Question: I try to make a figure by this script
'''
dodge <- position_dodge(0.5)
original_results <- read.table(file="D:/input.dat", heade=T)
library(bear)
aa <- original_results
aa = aa[,-1]
aa.m = melt(aa, id="minC")
dfc <- summarySE(aa.m, measurevar="value", groupvars=c("minC", "variable"))
dev.new(width=6, height=5)
ggplot(dfc, aes(x=minC, y=value, ymax=1, colour=variable, group=variable)) +
geom_errorbar(aes(x=minC, ymin=value-sd, ymax=value+sd), width=0.02, position=dodge) + labs(title=titler) +
geom_line(position=dodge) +
geom_point(aes(shape=variable), size=3, position=dodge) +
theme_bw()
'''
However, the result is not clear because dodge variable is not working
Could you give me a little tip for handle this problem?
Data = <URL>

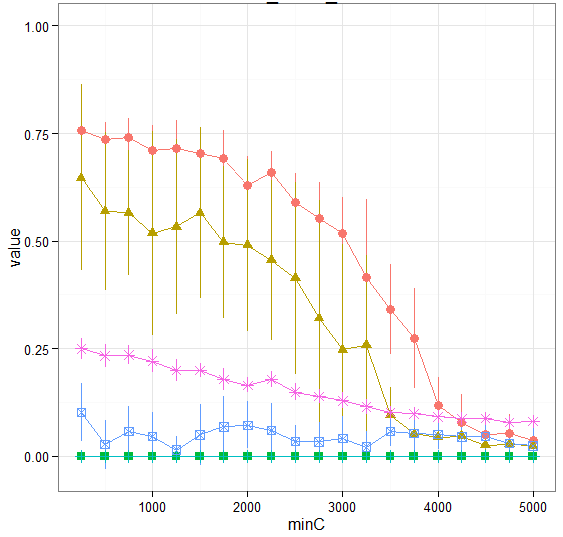
Answer: I solved this problem by increasing position_dodge value .
Thankyou Ben bolker!